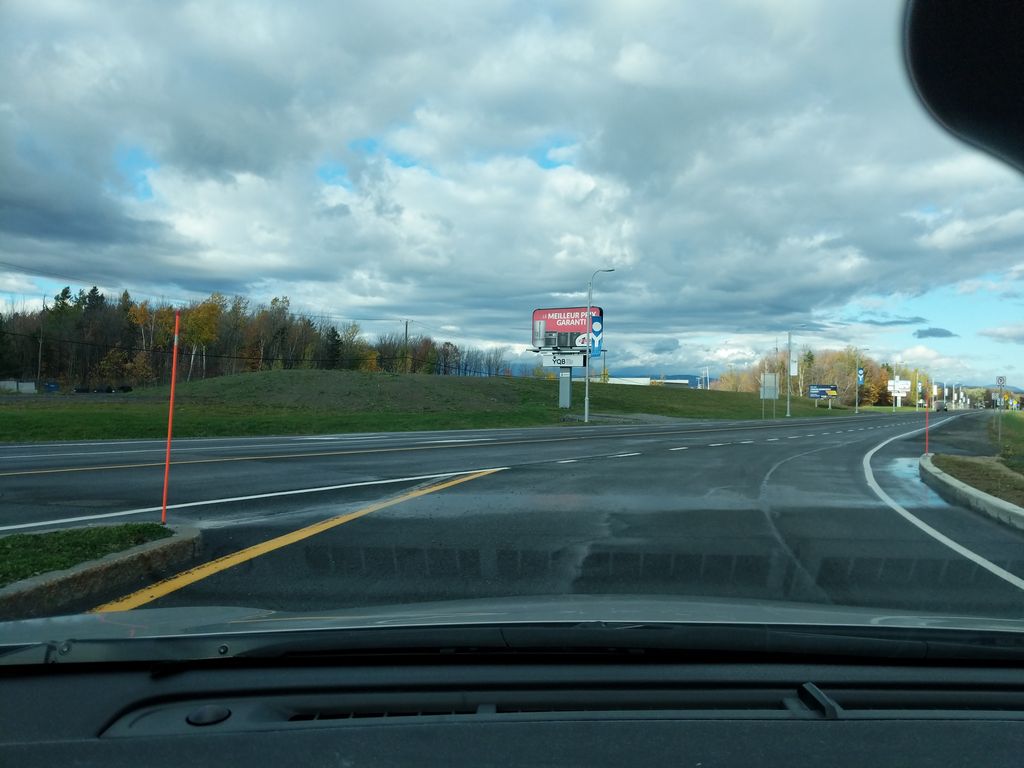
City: quebec_city